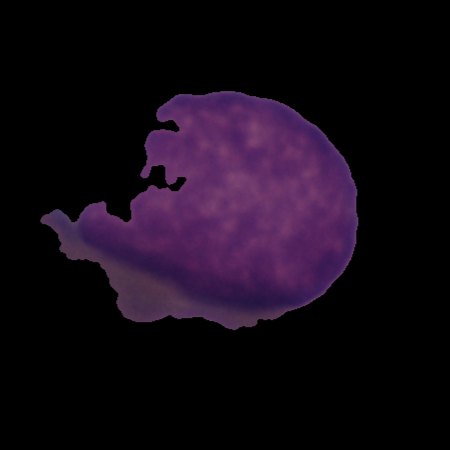
Label: cancer